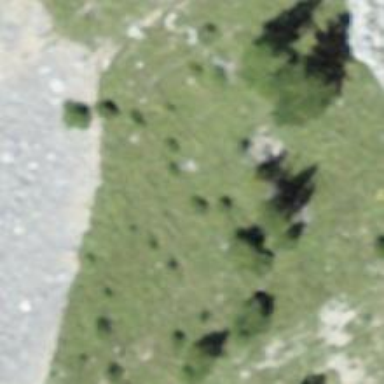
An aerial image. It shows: Cliff in nature.